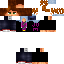
A female human skin with medium skin, wearing brown long hair dressed in a blue hoodie and black pants, featuring a closed mouth.